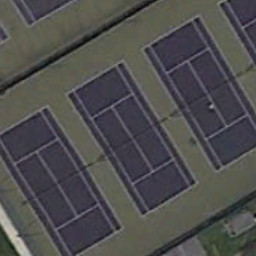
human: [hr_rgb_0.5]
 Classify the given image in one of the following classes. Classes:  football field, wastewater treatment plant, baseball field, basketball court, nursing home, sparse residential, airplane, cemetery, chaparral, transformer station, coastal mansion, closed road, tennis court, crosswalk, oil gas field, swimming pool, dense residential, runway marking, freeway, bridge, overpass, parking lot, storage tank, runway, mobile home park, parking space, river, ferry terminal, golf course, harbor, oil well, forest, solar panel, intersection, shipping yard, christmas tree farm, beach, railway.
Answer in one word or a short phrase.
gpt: tennis court